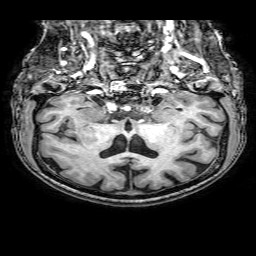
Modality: T1w
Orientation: sagittal
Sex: female
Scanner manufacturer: philips
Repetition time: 0.008261 s
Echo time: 0.0038 s